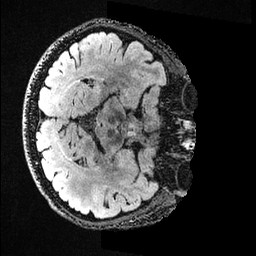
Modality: FLAIR
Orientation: axial
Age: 48
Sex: male
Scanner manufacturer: ge
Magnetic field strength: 3 T
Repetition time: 4.802 s
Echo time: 0.1163 s